Field crop: maize
Growth stage: 2
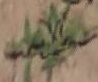
Species: atriplex